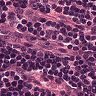
Metastatic tissue present: no